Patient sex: F
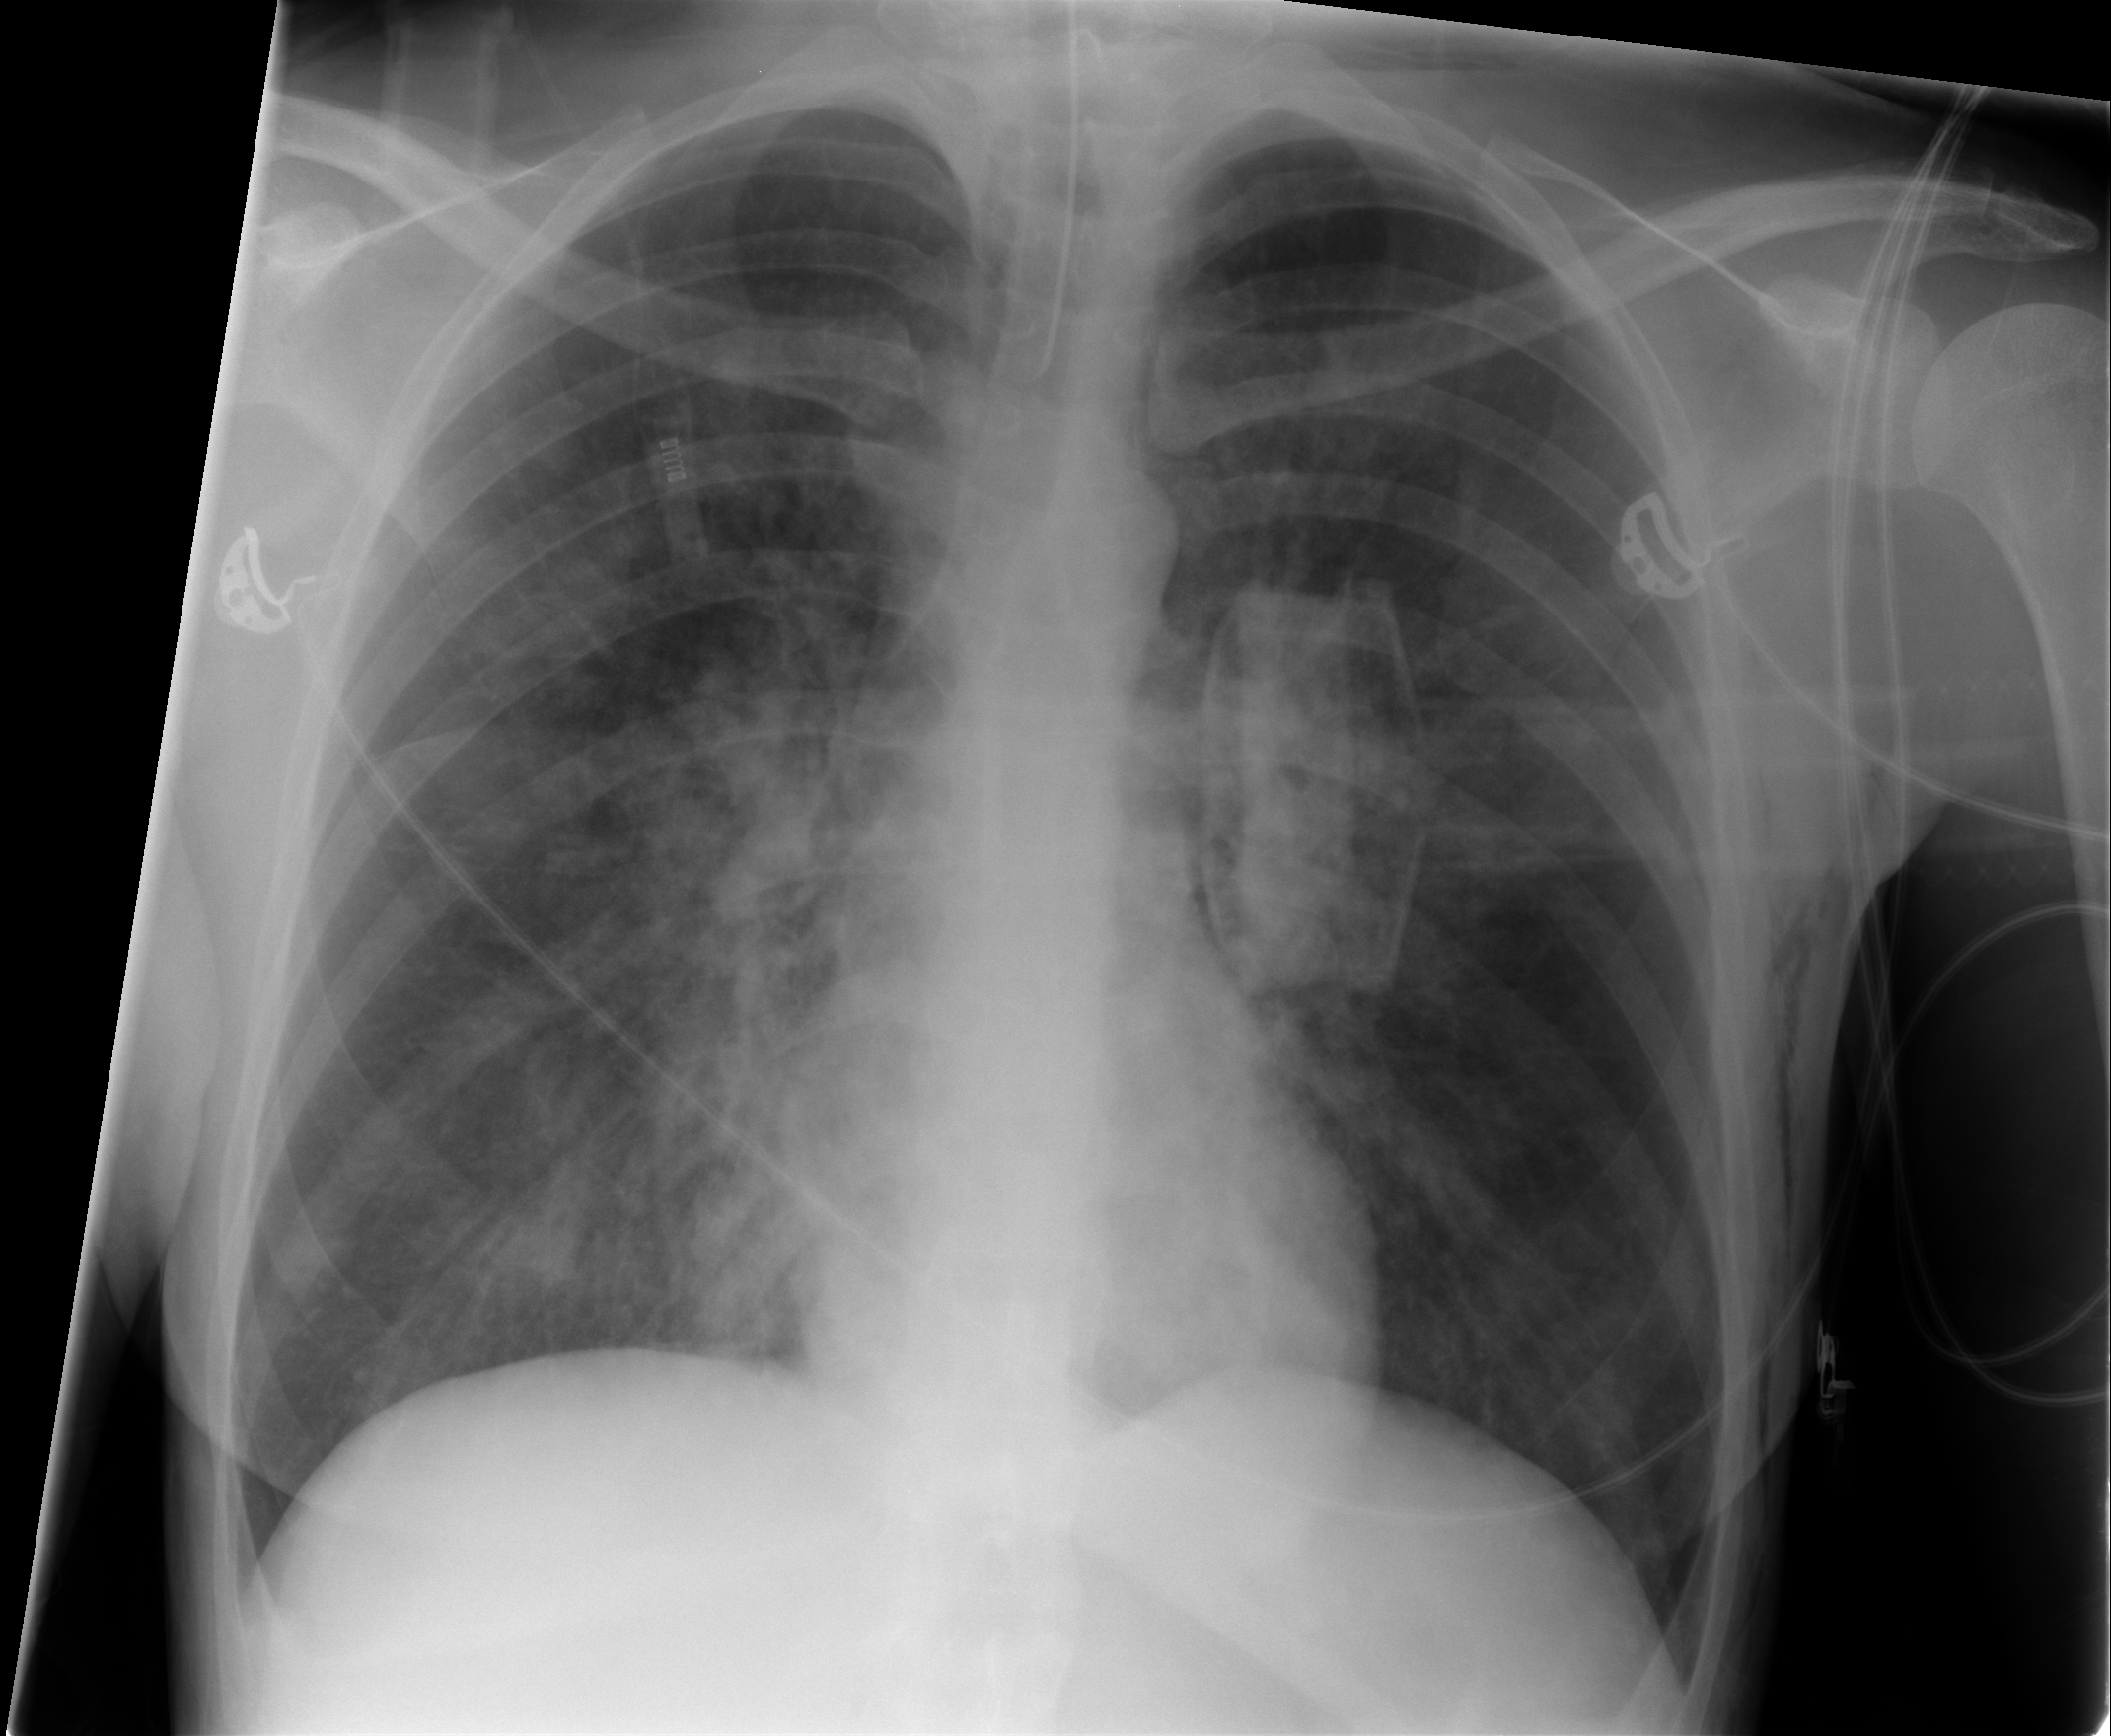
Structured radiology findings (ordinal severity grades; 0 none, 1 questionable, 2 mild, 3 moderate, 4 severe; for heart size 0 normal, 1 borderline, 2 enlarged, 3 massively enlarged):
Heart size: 0
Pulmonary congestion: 0
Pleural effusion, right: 0
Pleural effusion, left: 0
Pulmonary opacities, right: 3
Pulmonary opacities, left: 0
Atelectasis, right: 2
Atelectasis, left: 2